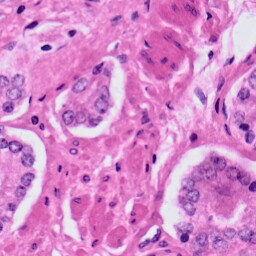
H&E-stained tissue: Prostate